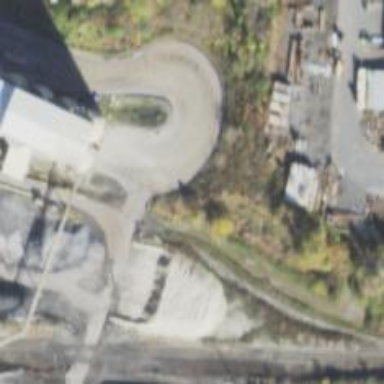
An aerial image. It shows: Rail spur service.